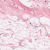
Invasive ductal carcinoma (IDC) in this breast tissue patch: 0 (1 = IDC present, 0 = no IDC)